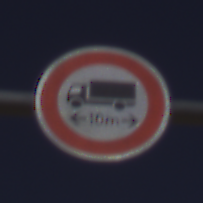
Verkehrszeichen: TatsaechlicheLaenge
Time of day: Midday
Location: Outdoor (Nature)
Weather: Clear
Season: NotSpecified
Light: Natural